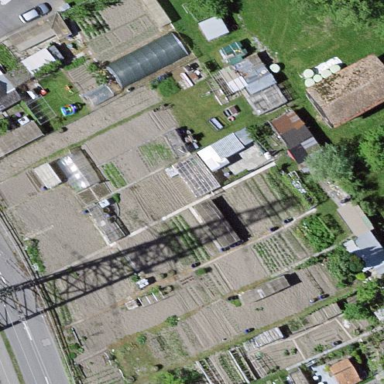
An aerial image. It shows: Allotments area.